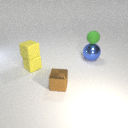
small green rubber sphere above large blue metal sphere